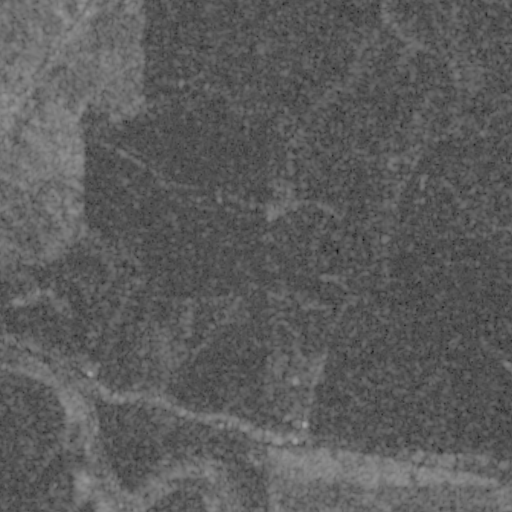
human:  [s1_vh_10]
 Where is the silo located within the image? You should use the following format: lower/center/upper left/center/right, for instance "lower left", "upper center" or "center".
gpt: The silo is located in the lower center of the image.
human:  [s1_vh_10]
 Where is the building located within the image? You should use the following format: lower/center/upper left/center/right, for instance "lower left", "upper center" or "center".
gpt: The building is located in the lower right of the image.
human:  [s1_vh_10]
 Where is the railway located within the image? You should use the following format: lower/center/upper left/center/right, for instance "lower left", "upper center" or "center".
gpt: The railway is located in the lower left of the image.
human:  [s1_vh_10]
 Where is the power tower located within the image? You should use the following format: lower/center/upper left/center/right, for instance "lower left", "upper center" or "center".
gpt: There is no power tower in the image.

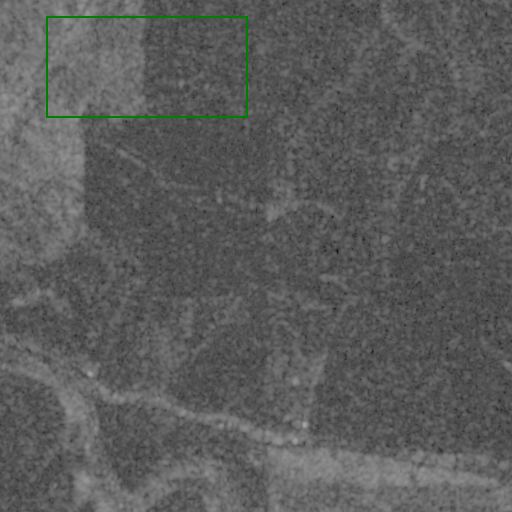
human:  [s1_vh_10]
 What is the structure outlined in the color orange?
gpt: There is no orange outline.
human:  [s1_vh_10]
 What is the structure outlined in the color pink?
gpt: There is no structure outlined in pink.